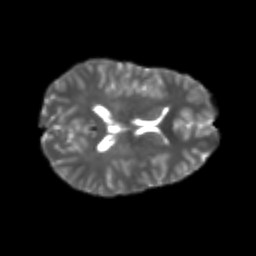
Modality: T2w
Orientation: axial
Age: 21
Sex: female
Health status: healthy
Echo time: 0.074 s